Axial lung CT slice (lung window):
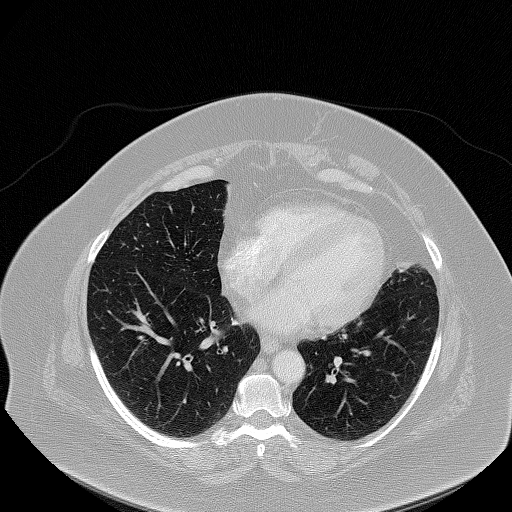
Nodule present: no